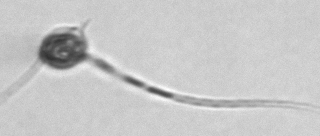
Label: Chaetoceros_danicus